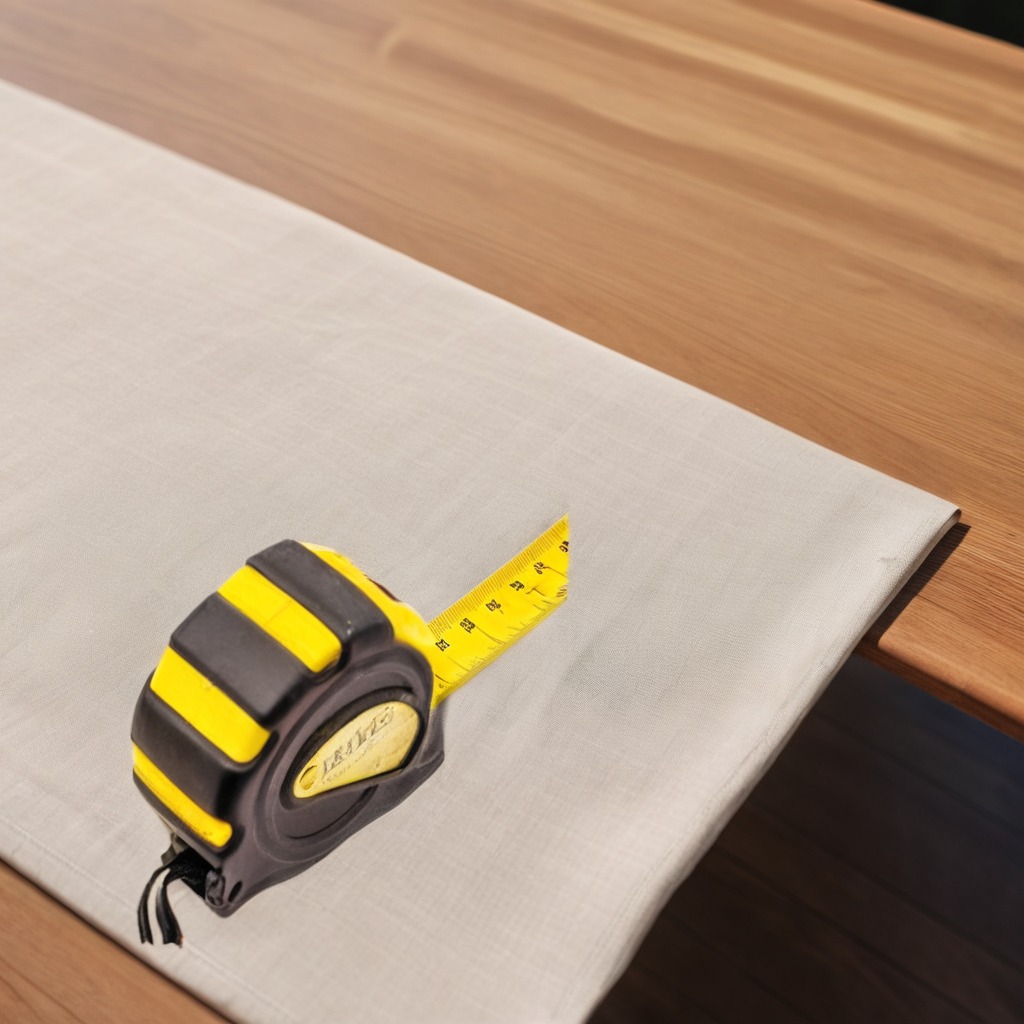
A measuring tape lies on a wooden table in an outdoor workshop during daytime bright natural light soft shadows worn but beneath the cloth.